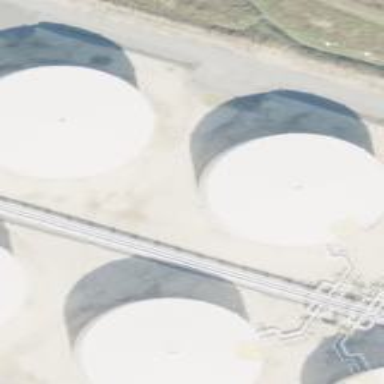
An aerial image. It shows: Storage tank which is man-made and housed in building.